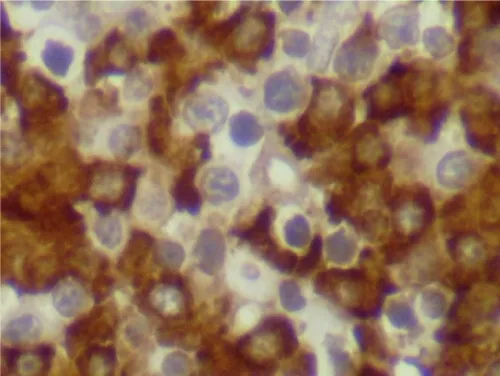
Lambda expression (x 600).
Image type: pathology (immunostaining)